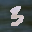
Label: 3